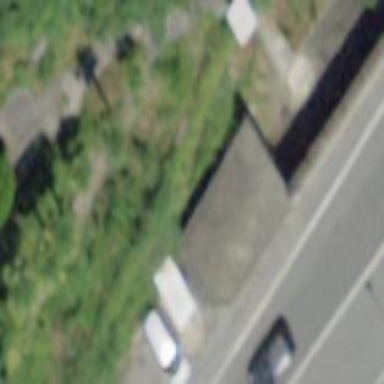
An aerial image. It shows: Toilet facility.